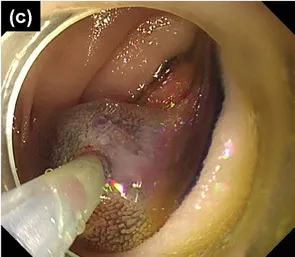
Endoscopic images at the repeated variceal rupture,. Endoscopic cyanoacrylate injection for pancreatojejunostomy varices is repeated.
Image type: endoscopy (gi_endoscopy)